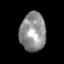
Tissue: skin
Cell type: Epithelial cells
Senescence score: 0.2343
Nuclear area (px): 976
Mean DAPI intensity: 144.255